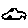
Label: car